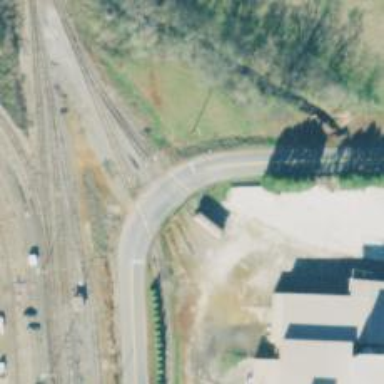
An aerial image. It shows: Rail spur service.